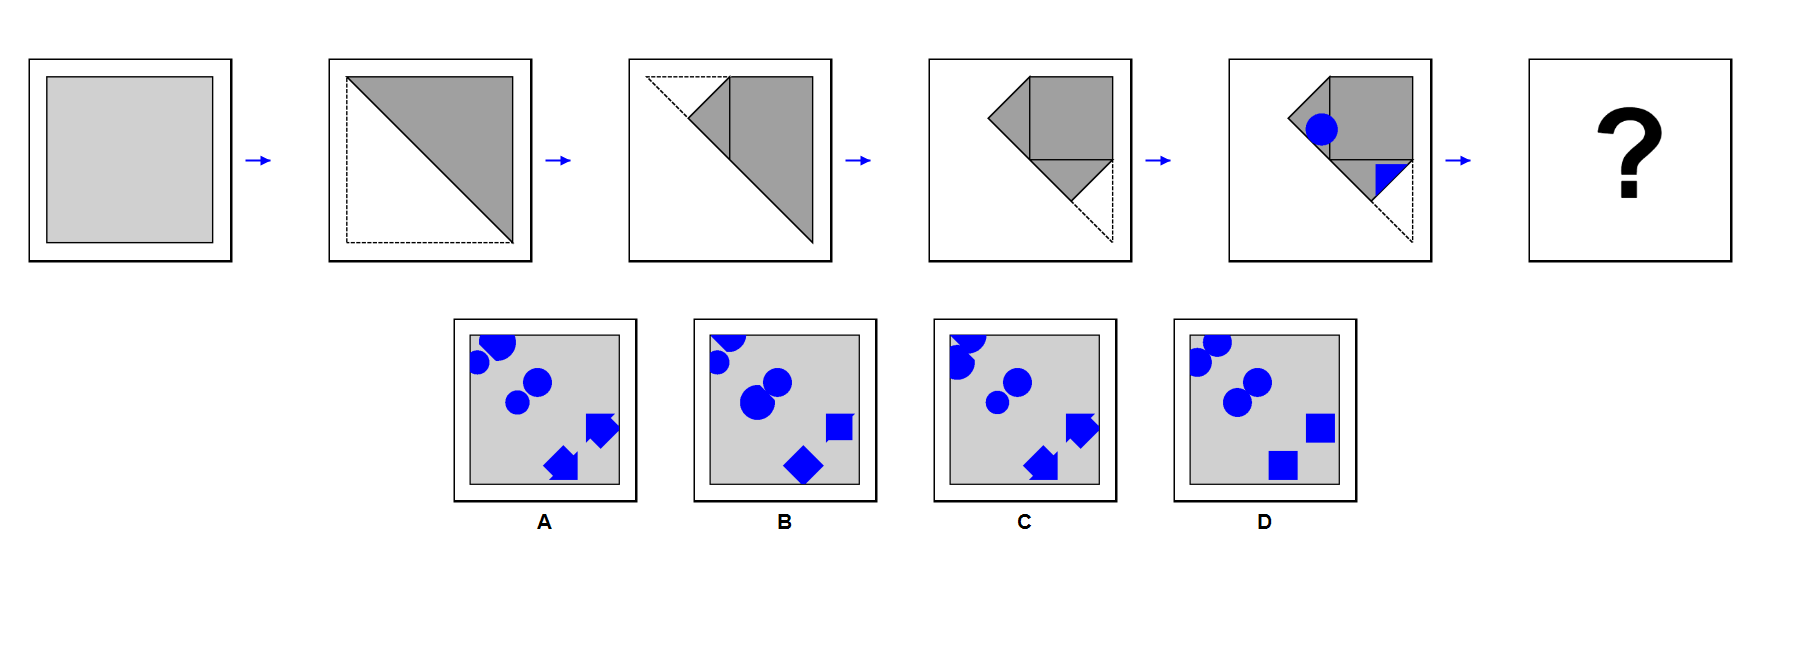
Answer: D